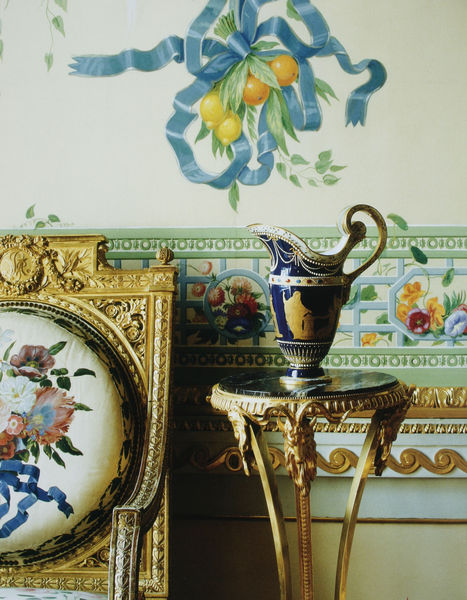
Titel: Paradeschlafzimmer Maria Fjodorownas
Künstler: Vincenzo Brenna
Standort: St. Petersburg
Institution: Schloss Pawlowsk
Schlagwörter: blau, blätter, kopf, schatten, weiß, gelb, grün, sitzen, blume, blumen, hell, kariert, köpfe, licht, marmor, orange, raum, schwarz, stuhl, tisch, zimmer, blüten, obst, rot, schloss, karo, muster, ornament, schleife, wand, arme, band, schale, innenraum, möbel, tischbein, gold, interieur, kelch, sessel, drei, schleifen, borte, kreis, früchte, henkel, kanne, krug, stilleben, stillleben, vase, beine, orangen, japan, armlehne, lehne, sitz, farbe, kissen, thron, bezug, bordüre, dunkelblau, polster, detail, ornamente, verzierung, wandgemälde, wandmalerei, tischchen, strauss, bronze, grun, blumenstrauß, foto, fotografie, griff, gefäss, medaillon, porzellan, vergoldet, geisha, monogramm, löwenkopf, schnitzerei, girlanden, photo, karaffe, küche, armlehnstuhl, ständer, löwe, golden, marmorplatte, zitrone, einrichtung, empire, bänder, bemalung, zitronen, email, dreifuß, verzierungen, beistelltisch, zierleiste, zitrusfrüchte, tülle, wnd, antikenrezeption, apfelsinen, steinplatte, emaille, glau, blumengitter, grankreich, florales, asiatische motive, gfries, kpf, wandmuster, wellenmuster, stickerrei, rankgitter, interieuer, goldüberzug, stufl, dekorative kunst, raumkunst